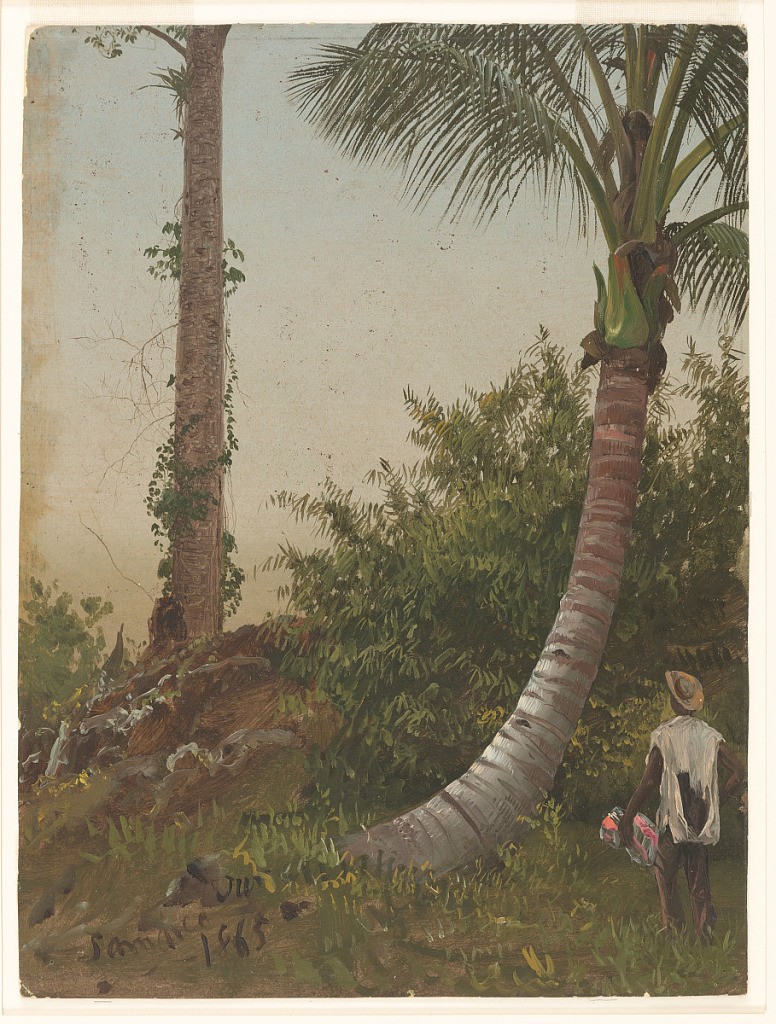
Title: Coconut Palm with Figure, Jamaica
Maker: Frederic Edwin Church, American, 1826–1900
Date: June 1865
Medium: Brush and oil, graphite on bright green paperboard
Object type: Drawing
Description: Landscape and figure sketch of a Jamaican laborer of African descent who appears to prepare to scale a curving palm tree. From lower center, the palm's trunk curves to the upper right corner, and is rendered with high level of finish. In middle distance at left, the trunk of another tree rises out of frame. The figure lower at right wears tattered shirt and pants with a straw hat and holds a brightly-colored bundle in his left arm.